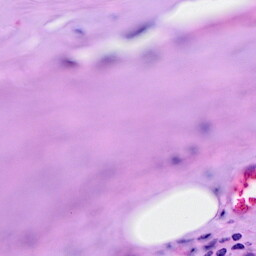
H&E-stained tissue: Breast